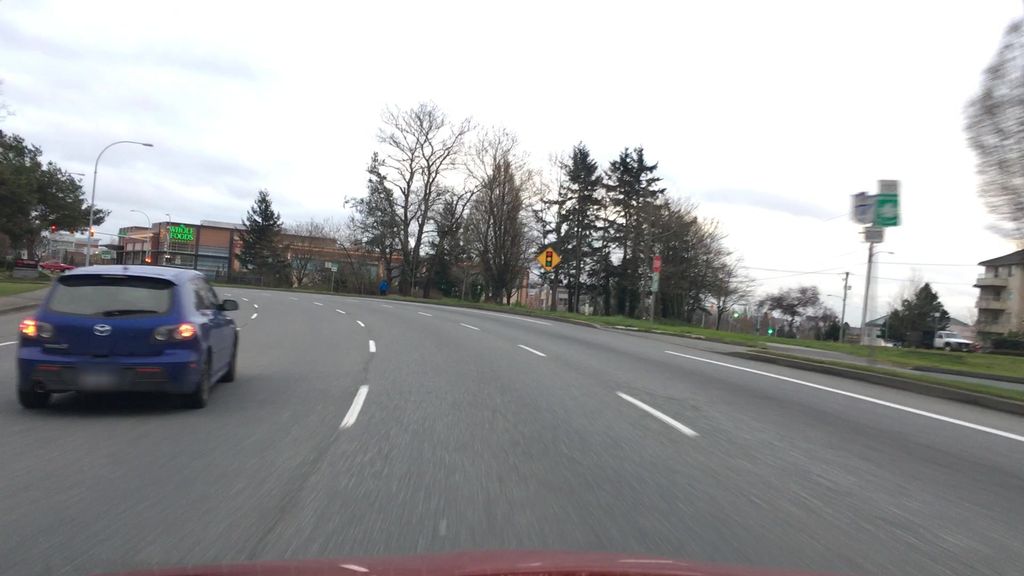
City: victoria